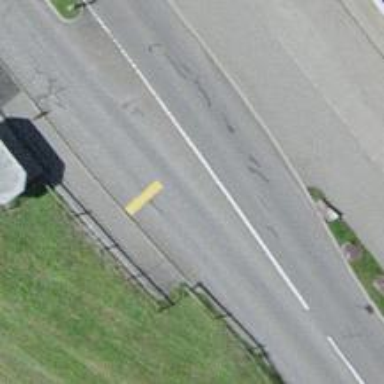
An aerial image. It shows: Bus stop with designated public transport stop position.